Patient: sex M, age 57
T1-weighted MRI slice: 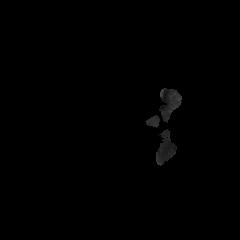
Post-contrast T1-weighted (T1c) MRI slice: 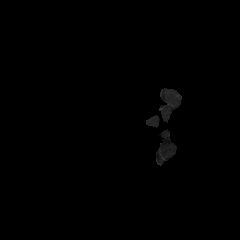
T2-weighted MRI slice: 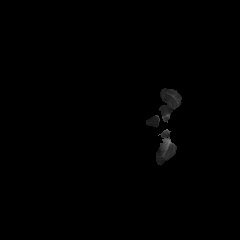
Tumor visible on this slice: no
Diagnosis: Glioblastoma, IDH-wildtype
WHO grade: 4